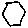
Label: hexagon